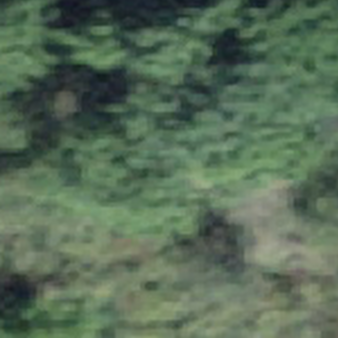
Label: other